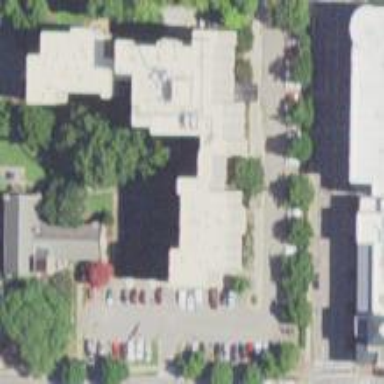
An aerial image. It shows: Commercial building.